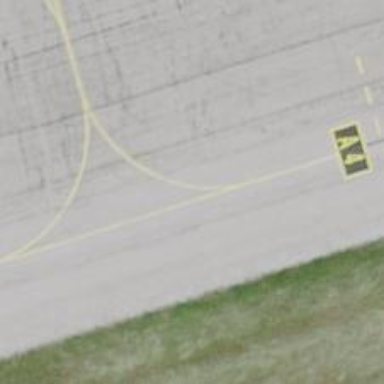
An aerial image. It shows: Image of taxiway at airport.